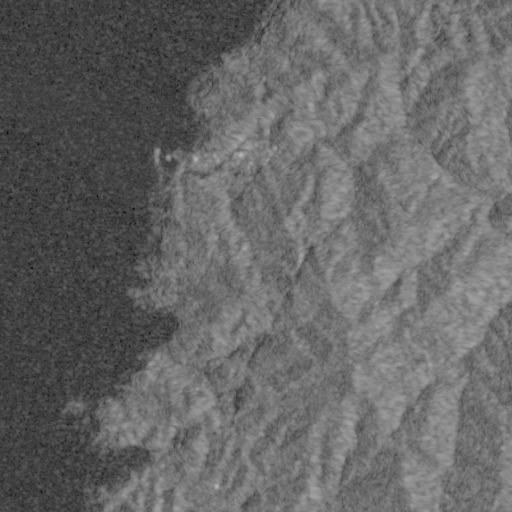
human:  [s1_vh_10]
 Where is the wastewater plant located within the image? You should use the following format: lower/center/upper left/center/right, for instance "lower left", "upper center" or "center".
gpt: The wastewater plant is located in the upper right of the image.
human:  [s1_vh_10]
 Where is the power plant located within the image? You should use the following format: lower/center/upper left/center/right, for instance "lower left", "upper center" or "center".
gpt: There is no power plant in the image.

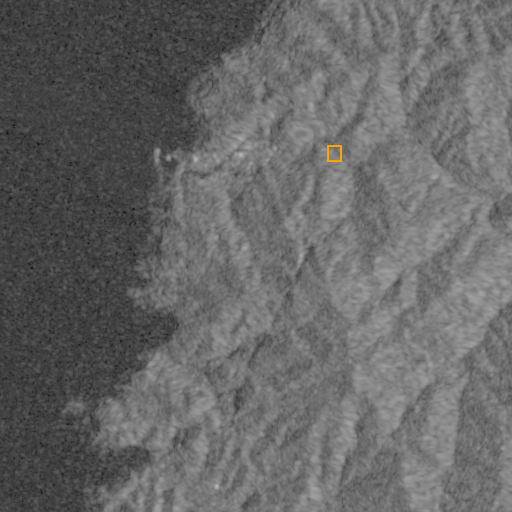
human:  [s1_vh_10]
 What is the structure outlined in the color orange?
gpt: The structure outlined in orange is a wastewater plant.
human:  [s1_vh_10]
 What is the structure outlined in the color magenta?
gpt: There is no magenta outline.